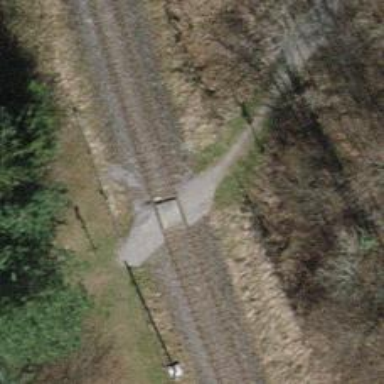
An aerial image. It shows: Uncontrolled railway crossing.